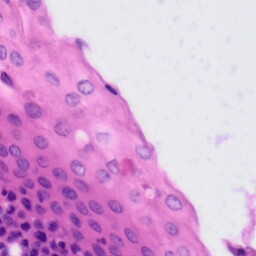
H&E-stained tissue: Tonsil